Field crop: maize
Growth stage: 2
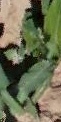
Species: maize